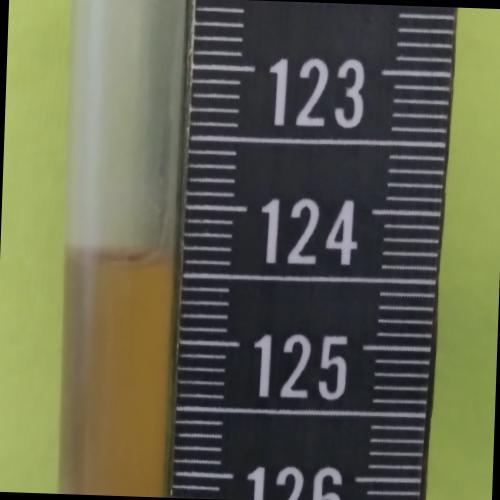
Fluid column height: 124.4 cm